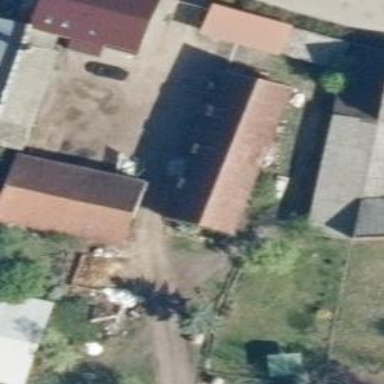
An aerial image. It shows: Residential building with gabled roof.